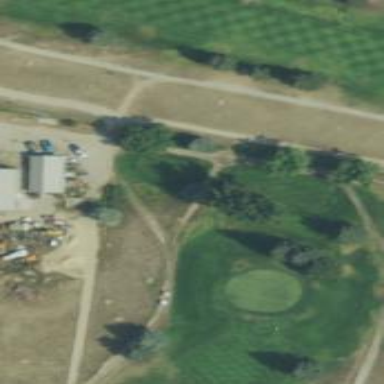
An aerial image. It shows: Pathway for golf carts.